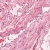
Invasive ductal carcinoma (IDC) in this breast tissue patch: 0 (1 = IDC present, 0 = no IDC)